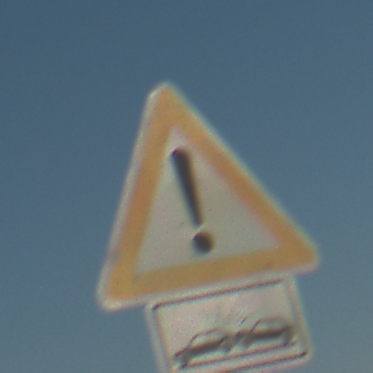
Verkehrszeichen: Gefahrenstelle
Zusatzzeichen unten: Entfernungsangaben2
Umgebung: Outdoor, Nature
Tageszeit: SunriseSunset
Wetter: Clear
Licht: Natural
Jahreszeit: NotSpecified
Kontrast: HighContrast